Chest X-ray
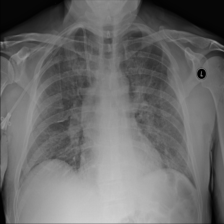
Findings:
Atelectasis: negative
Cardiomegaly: negative
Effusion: negative
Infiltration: negative
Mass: negative
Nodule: negative
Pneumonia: negative
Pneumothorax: negative
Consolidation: negative
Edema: negative
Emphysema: negative
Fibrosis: negative
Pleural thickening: negative
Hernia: negative